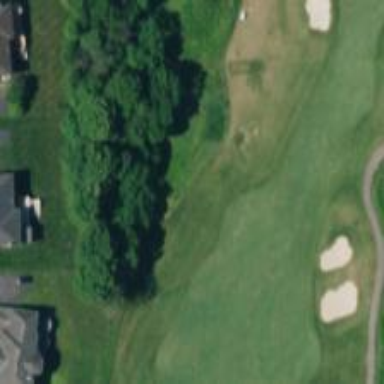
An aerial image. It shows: Golf fairway surrounded by grass.